Interaction volume radius: 5 \u00c5
Interaction volume height: 30 \u00c5
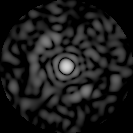
Disorder parameter: 0.8266